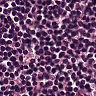
Metastatic tissue present: no